Field crop: maize
Growth stage: 1
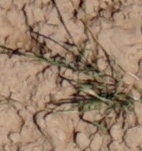
Species: lolium